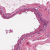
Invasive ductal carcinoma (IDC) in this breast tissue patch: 0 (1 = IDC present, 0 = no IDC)